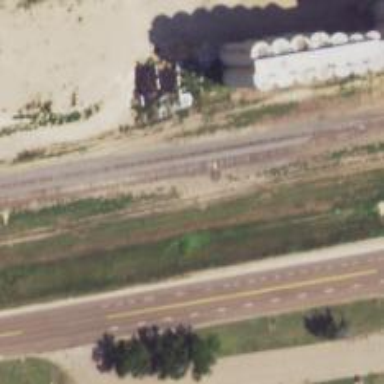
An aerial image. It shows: Railway siding for service.